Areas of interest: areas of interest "Logistics and Express Delivery"
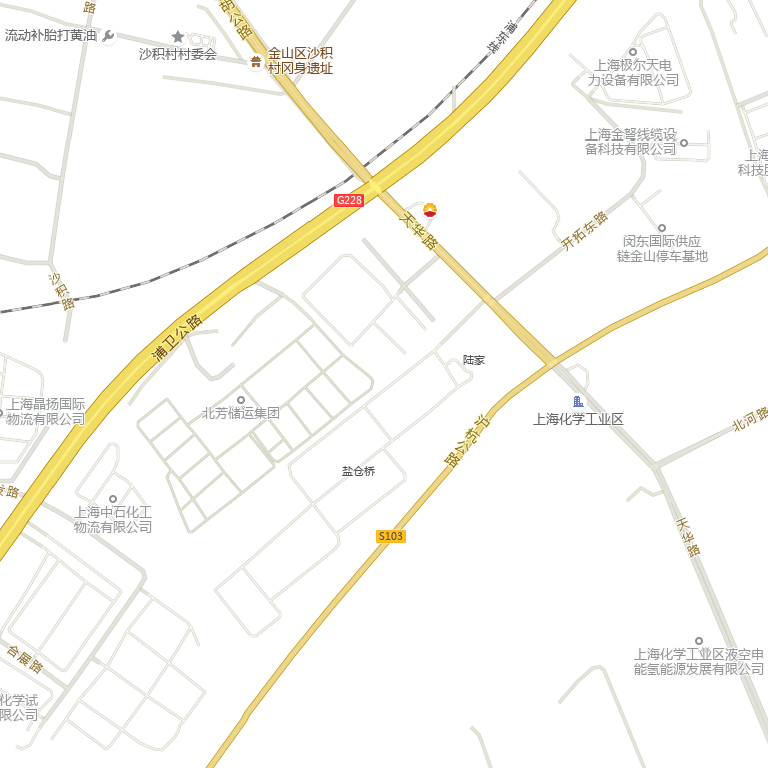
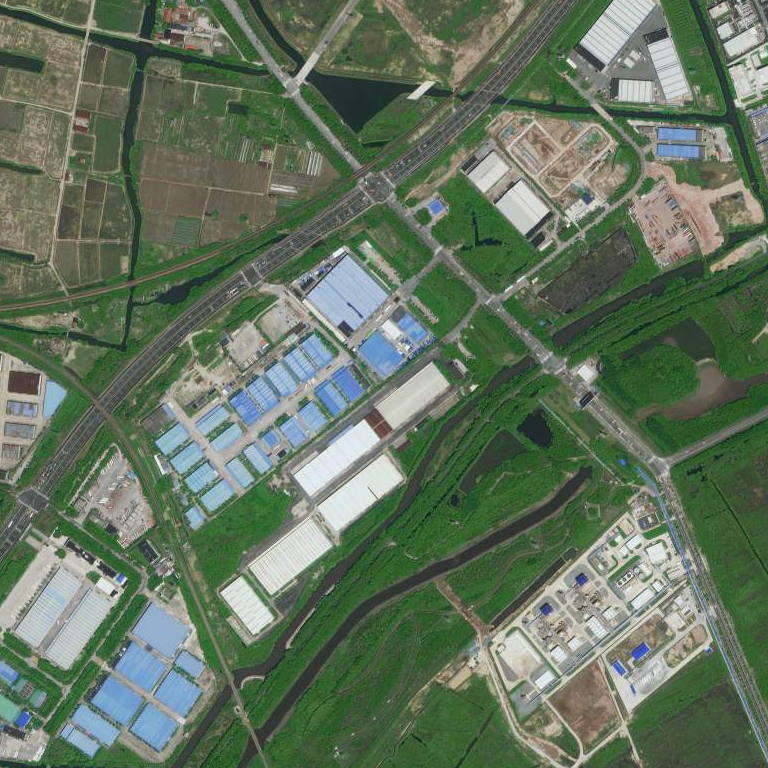